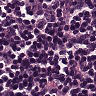
Metastatic tissue present: no